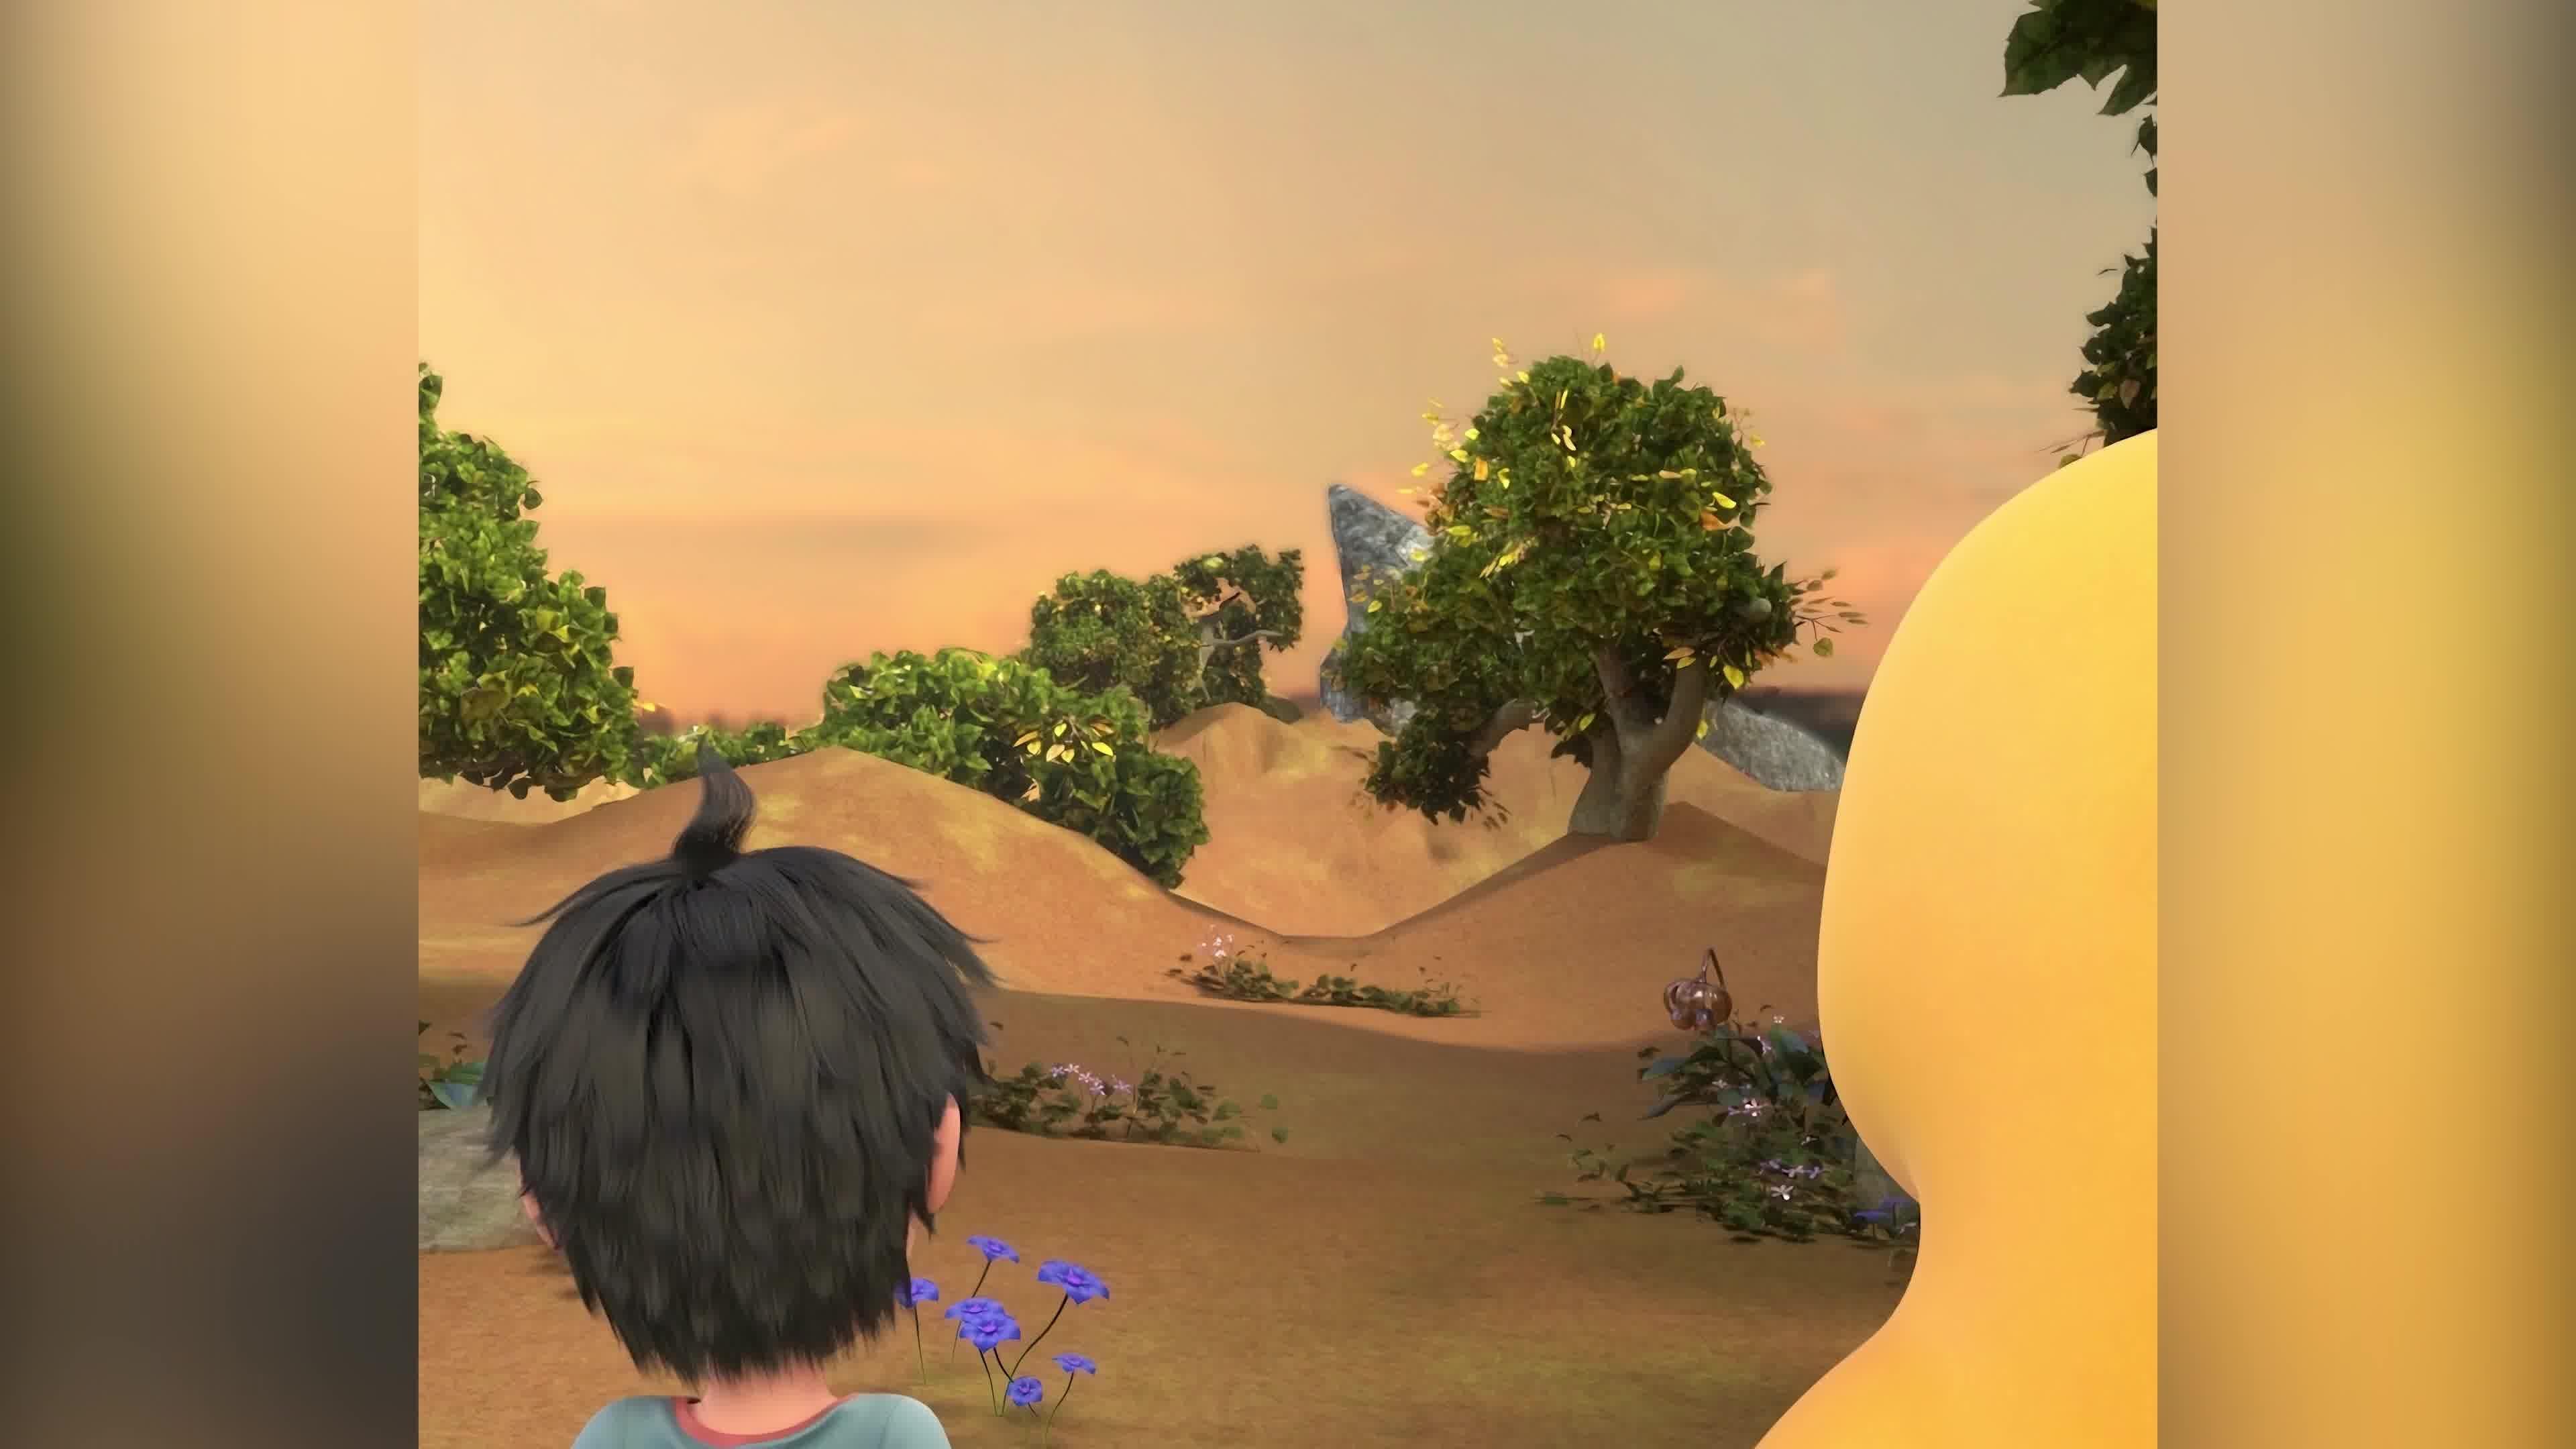
Label: nailong